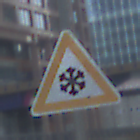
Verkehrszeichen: SchneeOderEisglaette
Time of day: MorningAfternoon
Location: Outdoor (Urban)
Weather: PartlyCloudy
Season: NotSpecified
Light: Natural